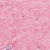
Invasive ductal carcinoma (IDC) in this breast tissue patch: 0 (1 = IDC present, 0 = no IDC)